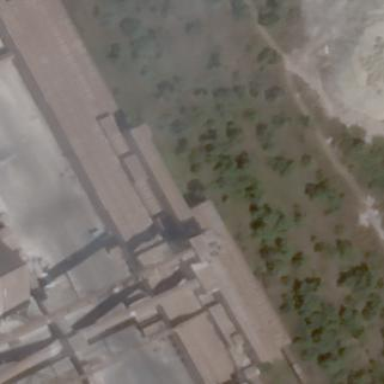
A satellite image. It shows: Industrial building.